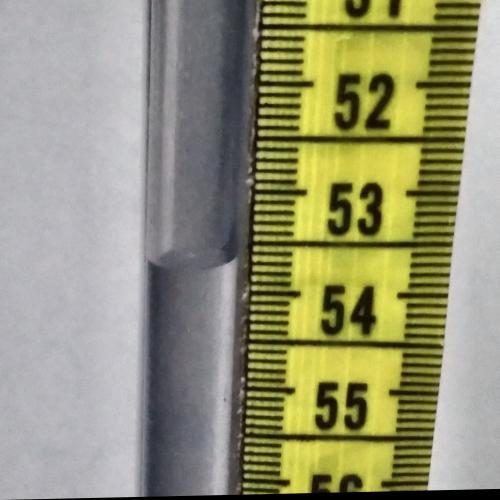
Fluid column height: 53.7 cm